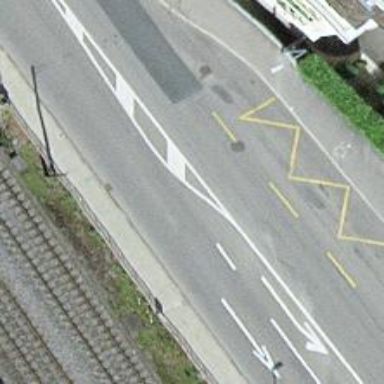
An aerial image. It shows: Trolleybus stop position for public transport.